Question: I can't see "Android" line inside my menu like screenshot(this screenshot from <URL>.

My Android Studio version 0.8.2, OS Linux
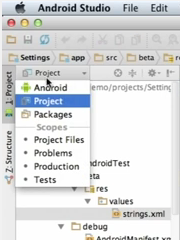
Answer: This feature is being implemented but isn't released yet. It's something that Google was showing in the demo as a preview of a future feature. I don't have a bug you can look at to track the progress of it, and the feature isn't yet even checked into source control.